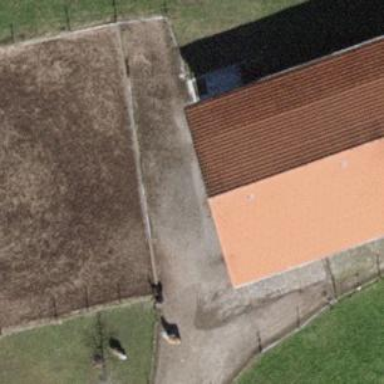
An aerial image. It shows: Farmyard area.